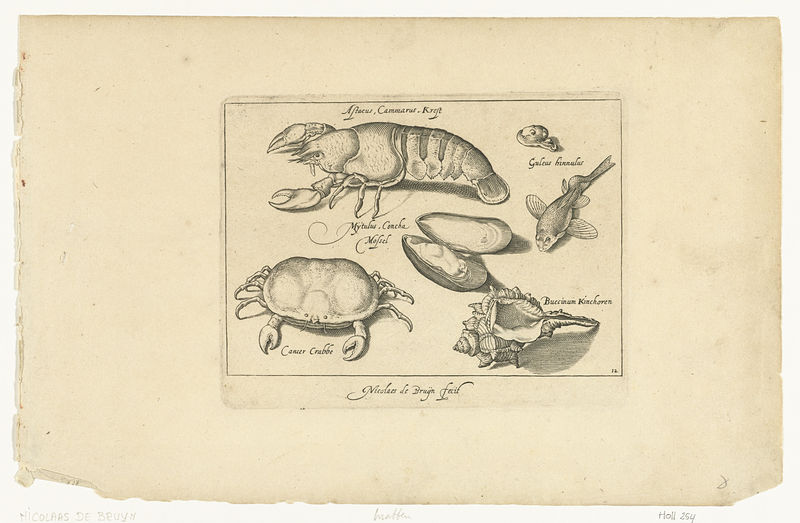
Titel: Kreeft, krab en schelpen
Künstler: Nicolaes de Bruyn
Standort: Amsterdam
Institution: Rijksmuseum
Schlagwörter: gravure, bestiaire, crustacés